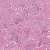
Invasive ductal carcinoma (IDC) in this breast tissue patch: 1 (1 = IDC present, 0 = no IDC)